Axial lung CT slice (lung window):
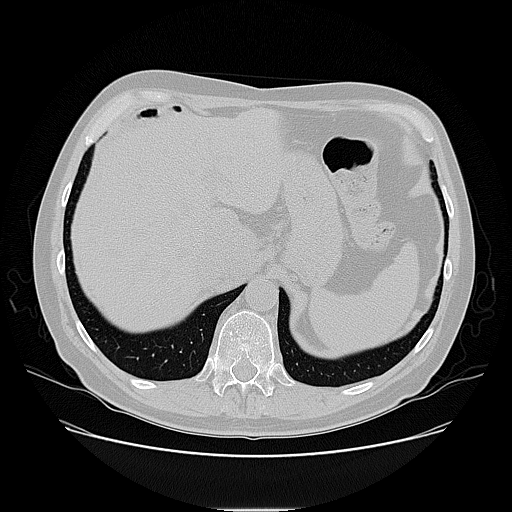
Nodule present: no